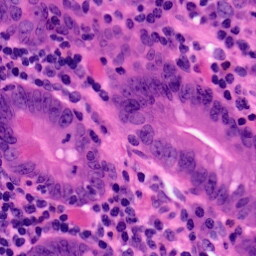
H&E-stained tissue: Pancreatic